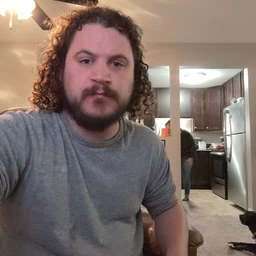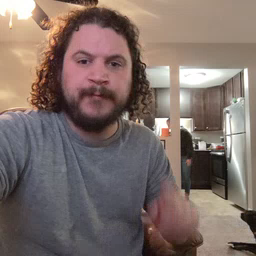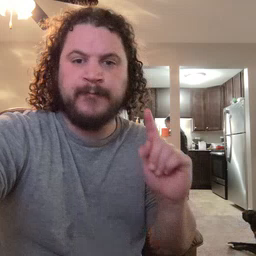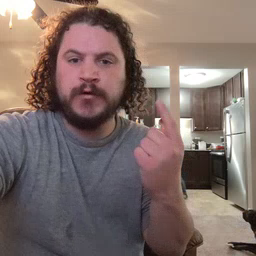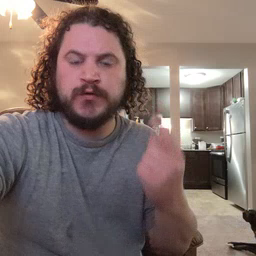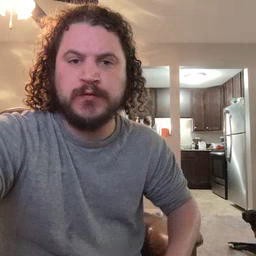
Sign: first